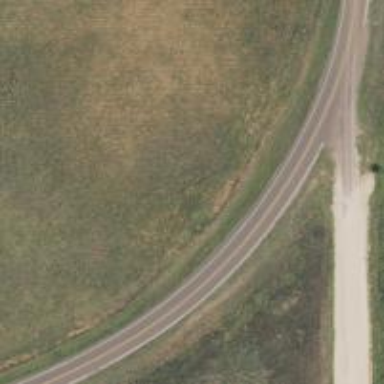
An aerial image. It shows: Secondary road with asphalt surface.